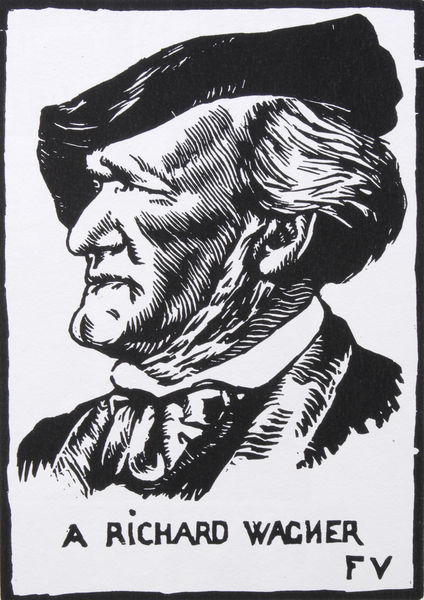
Titel: Richard Wagner
Künstler: Félix Vallotton
Standort: Zürich.
Institution: ETH Graphische Sammlung
Schlagwörter: dunkel, kopf, mann, schatten, weiß, grau, haar, hell, hut, mund, nase, ohr, profil, schwarz, zeichnung, tuch, haube, schleife, alt, bart, hemd, kappe, mütze, augen, falten, gesicht, kragen, bildnis, hals, halskrause, portrait, porträt, signatur, auge, haare, musiker, oper, kinn, kontrast, skulptur, holzschnitt, schrift, vallotton, grafik, graphik, linien, karikatur, ernst, büste, halstuch, nadel, hemdkragen, ring, name, linie, druck, linolschnitt, schwarzweiss, monogramm, schraffur, holzstich, radierung, stich, komponist, künstler, barrett, bayreuth, dreiviertel, f v, geschlossene, hakennase, kupfer, müze, portait, rheingold, richard, richard wagner, seite, verkniffen, wagner, weimar, widmung, kunst, barett, runzeln, blinzeln, ex libris, deutsche, baret, richar wachner